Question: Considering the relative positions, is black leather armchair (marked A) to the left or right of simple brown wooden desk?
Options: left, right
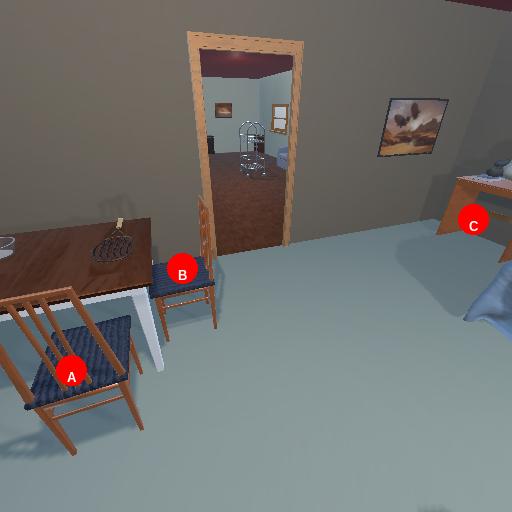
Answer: left